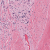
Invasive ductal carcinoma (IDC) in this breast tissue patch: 1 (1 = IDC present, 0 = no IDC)